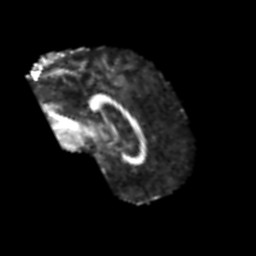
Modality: FA
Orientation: sagittal
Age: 52
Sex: male
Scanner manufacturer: siemens
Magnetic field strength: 3 T
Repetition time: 6.1 s
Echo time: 0.101 s